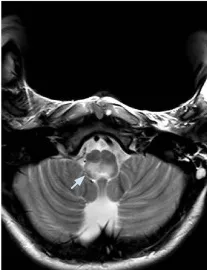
Brain MRI performed at 1.5 Tesla and limited by metallic artifacts. Axial T2 weighted imaging.
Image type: radiology (mri)